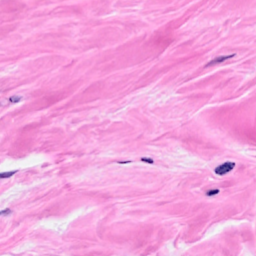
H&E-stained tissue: Breast